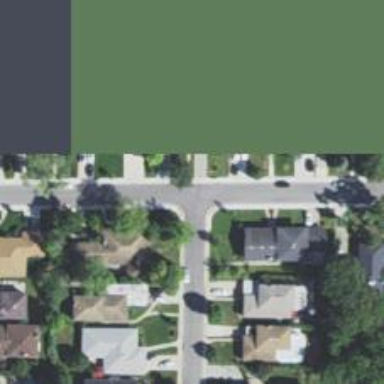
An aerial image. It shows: Residential road.